Question: I have been having a problem with my virtual devices in Genymotion. Whenever I start a virtual device, it starts fine and I can use it, but if I minimize the window and try to use it again the screen gets obscured, and shows whatever is behind it. The effect can be seen in this screenshot:

This happens when I start the virtual device using the Genymotion application or when using the Eclipse plugin.
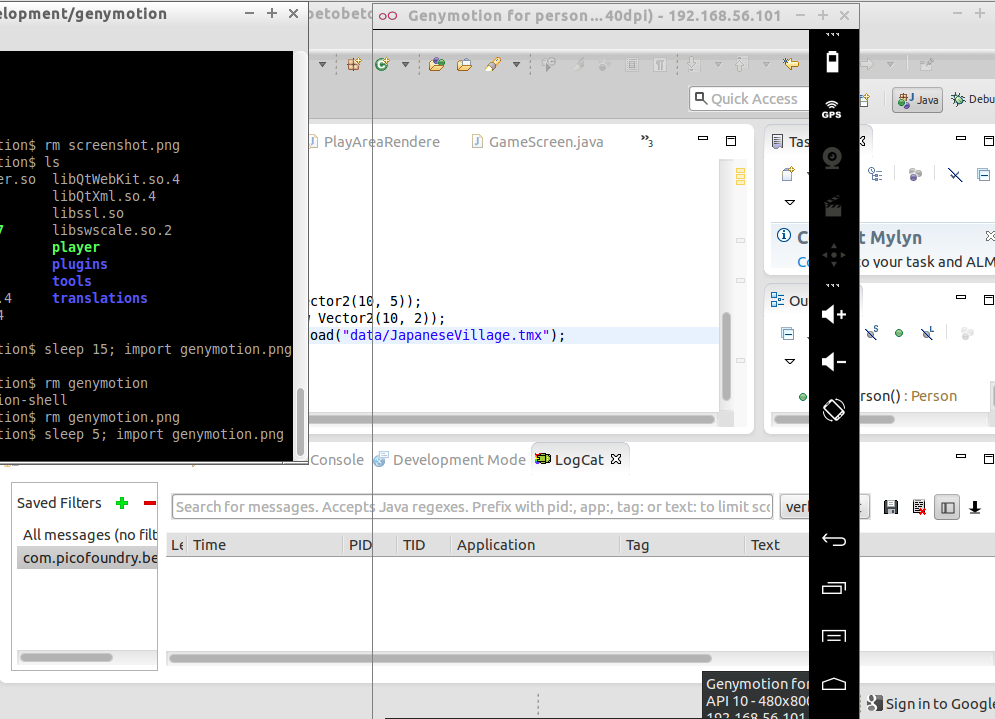
Answer: Perhaps you've already found out, but to view the screen again, it is enough to press a button on the right (e.g. Vol +/-), or swipe with the mouse.
I know it is a workaround, but I've already got used to doing it each time